Field crop: tomato
Growth stage: 1
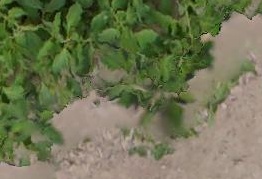
Species: tomato